Field crop: maize
Growth stage: 2
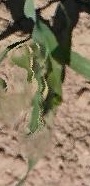
Species: maize